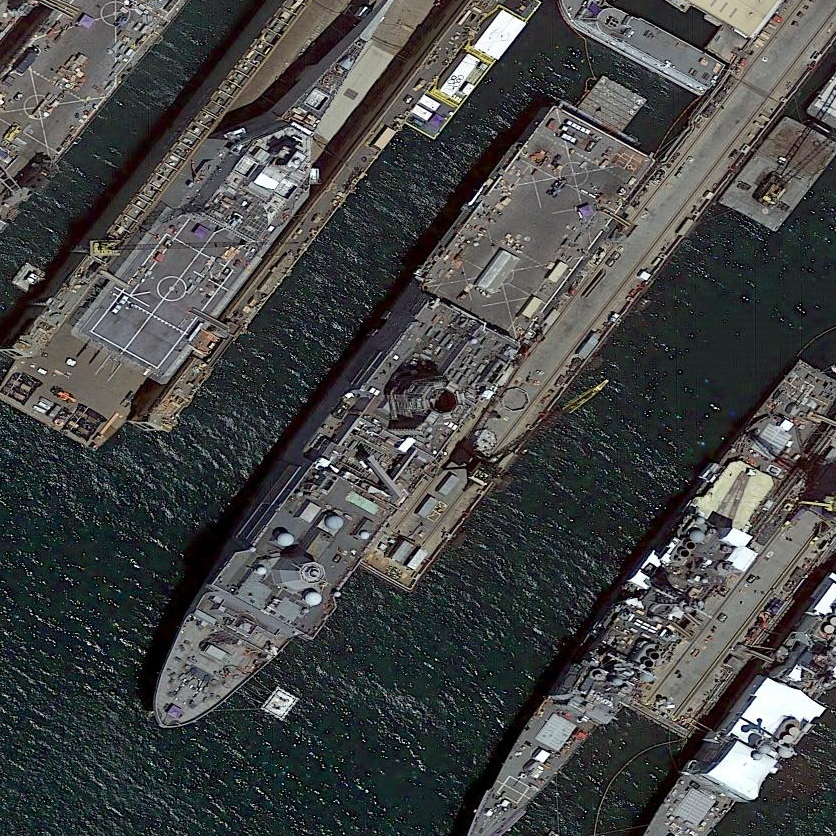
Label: combat